Question: So I have an app I've written for the iPad, and I'd like to be able to allow users to insert images into their documents by selecting an image from an album or the camera. All that works great. Because the user might keep the document longer than they keep the image in an album, I make a copy of it, scale it down a bit, and store it in a core data table that is just used for this purpose.
I store the image like this:
'''
NSManagedObjectContext* moc=[(ActionNote3AppDelegate *)[[UIApplication sharedApplication] delegate] managedObjectContext];
NSString* imageName=[NSString stringWithFormat:@"img%lf.png",[NSDate timeIntervalSinceReferenceDate]];
Image* anImage = [NSEntityDescription insertNewObjectForEntityForName:@"Image" inManagedObjectContext:moc];
anImage.imageName=imageName;
anImage.imageData=UIImagePNGRepresentation(theImage);
NSError* error=nil;
if(![moc save:&error]) {...
'''
I sub-class NSURLCache, as suggested on <URL>, and ovverride cachedResponseForRequest thusly:
'''
- (NSCachedURLResponse *)cachedResponseForRequest:(NSURLRequest *)request {
NSString *pathString = [[[request URL] absoluteString]lastPathComponent];
NSData* data = [Image dataForImage:pathString];
if (!data) {
return [super cachedResponseForRequest:request];
}
NSURLResponse *response =[[[NSURLResponse alloc]
initWithURL:[request URL]
MIMEType:[NSString stringWithString:@"image/png"]
expectedContentLength:[data length]
textEncodingName:nil]
autorelease];
NSCachedURLResponse* cachedResponse =[[[NSCachedURLResponse alloc] initWithResponse:response data:data] autorelease];
return cachedResponse;
}
'''
I also make sure the app uses the sub-classed NSURLCache by doing this in my app delegate in didFinishLaunchingWithOptions:
'''
ANNSUrlCache* uCache=[[ANNSUrlCache alloc]init];
[NSURLCache setSharedURLCache:uCache];
'''
The method that returns the image data from the core data record looks like this:
'''
+(NSData*)dataForImage:(NSString *)name {
NSData* retval=nil;
NSManagedObjectContext* moc=[(ActionNote3AppDelegate *)[[UIApplication sharedApplication] delegate] managedObjectContext];
NSEntityDescription *entityDescription = [NSEntityDescription entityForName:@"Image" inManagedObjectContext:moc];
NSFetchRequest *request = [[[NSFetchRequest alloc] init] autorelease];
[request setEntity:entityDescription];
NSPredicate *predicate = [NSPredicate predicateWithFormat:@"imageName==%@", name];
[request setPredicate:predicate];
NSError* error=nil;
NSArray *array = [moc executeFetchRequest:request error:&error];
if ([array count]>0) {
retval=((Image*)[array objectAtIndex:0]).imageData;
}
return retval;
}
'''
To insert the image into the web view, I have an html img tag where the name in src="" relates back to the name in the image table. The point of the NSURLCache code above is to watch for a name we have stored in the image table, intercept it, and send the actual image data for the image requested.
When I run this, I see the image getting requested in my sub-classed NSURLCache object. It is finding the right record, and returning the data as it should. However, I'm still getting the image not found icon in my uiwebview:

So Marcus (below) suggested that I not store the image data in a core data table. So I made changes to accomodate for that:
Storing the image:
'''
NSString* iName=[NSString stringWithFormat:@"img%lf.png",[NSDate timeIntervalSinceReferenceDate]];
NSData* iData=UIImagePNGRepresentation(theImage);
NSArray* paths = NSSearchPathForDirectoriesInDomains(NSDocumentDirectory, NSUserDomainMask, YES);
NSString* documentsDirectory = [paths objectAtIndex:0];
NSString* fullPathToFile = [documentsDirectory stringByAppendingPathComponent:iName];
[iData writeToFile:fullPathToFile atomically:NO];
'''
Retrieving the image:
'''
- (NSCachedURLResponse *)cachedResponseForRequest:(NSURLRequest *)request {
NSString *pathString = [[[request URL] absoluteString]lastPathComponent];
NSString* iPath = [Image pathForImage:pathString];
if (!iPath) {
return [super cachedResponseForRequest:request];
}
NSData* idata=[NSData dataWithContentsOfFile:iPath];
NSURLResponse *response =[[[NSURLResponse alloc]
initWithURL:[request URL]
MIMEType:@"image/png"
expectedContentLength:[idata length]
textEncodingName:nil]
autorelease];
NSCachedURLResponse* cachedResponse =[[[NSCachedURLResponse alloc] initWithResponse:response data:idata] autorelease];
return cachedResponse;
}
'''
In debug mode, I see that idata does get loaded with the proper image data.
And I still get the image-not-found image! Obviously, I'm doing something wrong here. I just dont know what it is.
So... What am I doing wrong here? How can I get this to work properly?
Thank you.
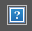
Answer: I would suggest that you do not store the binary data in Core Data. Storing binary data in Core Data, especially on an iOS device, causes severe performance issues with the cache.
The preferred way would be to store the actual binary data on disk in a file and have a reference to the file stored within Core Data. From there it is a simple matter to change the image url to point at the local file instead.